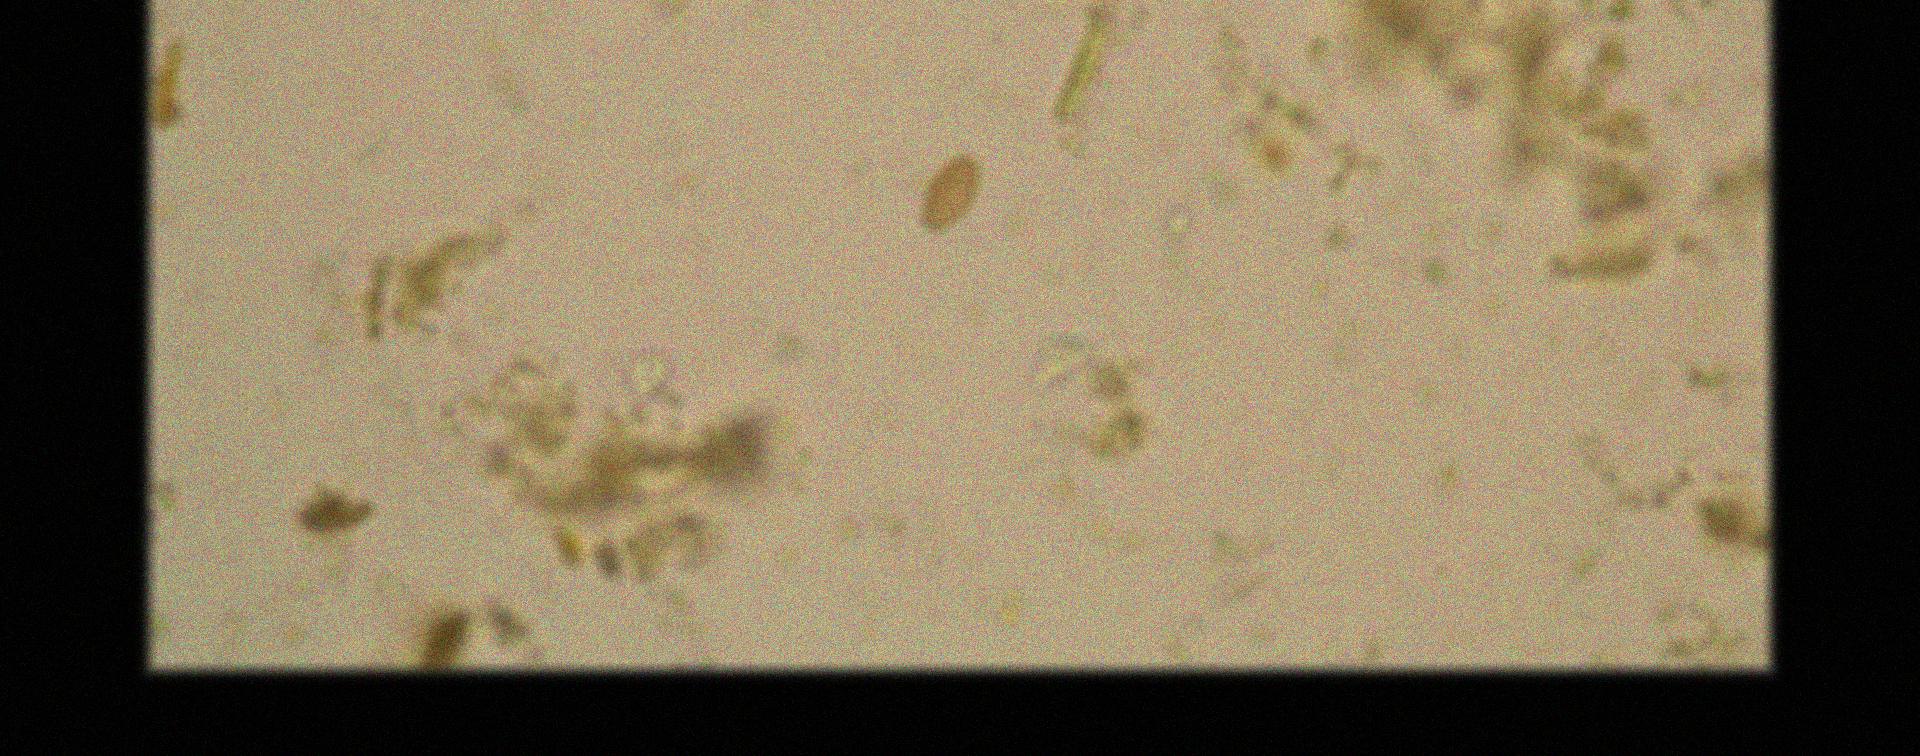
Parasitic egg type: Opisthorchis viverrine